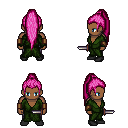
a pixel art fantasy rpg character, male body template, human, dark skin, green robe, metal pants, pink extra-long topknot hairstyle, leather bracers, black shoes, dagger, four views (front, back, left, right), 2x2 character sprite sheet, small pixel art, hard edges, no anti-aliasing